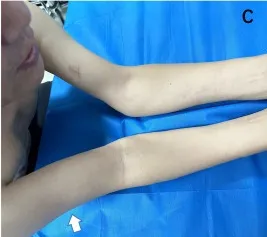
Upper arms.
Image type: radiology (x_ray)